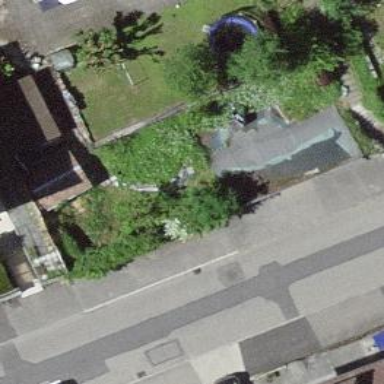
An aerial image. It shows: Garage.